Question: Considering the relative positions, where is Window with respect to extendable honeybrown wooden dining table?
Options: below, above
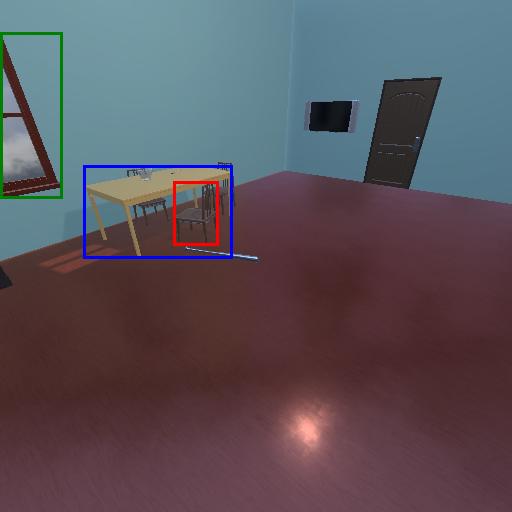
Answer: below